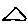
Label: triangle